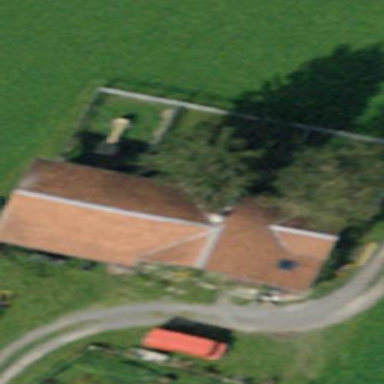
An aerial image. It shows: Farm building.